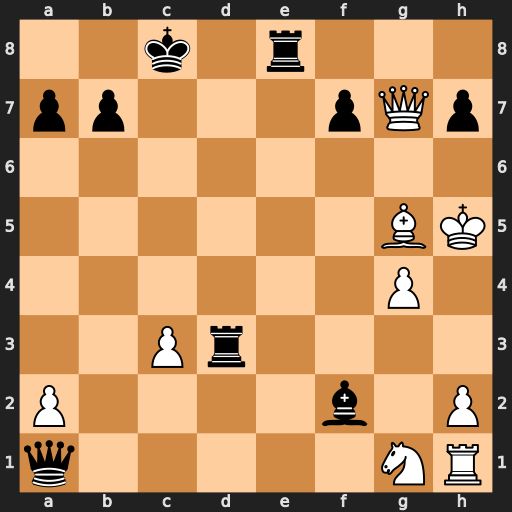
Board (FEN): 2k1r3/pp3pQp/8/6BK/6P1/2Pr4/P4b1P/q5NR
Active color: w
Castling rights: -
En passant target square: -
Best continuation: Qxf7 Qe1 Qc4+ Kb8 Qxd3